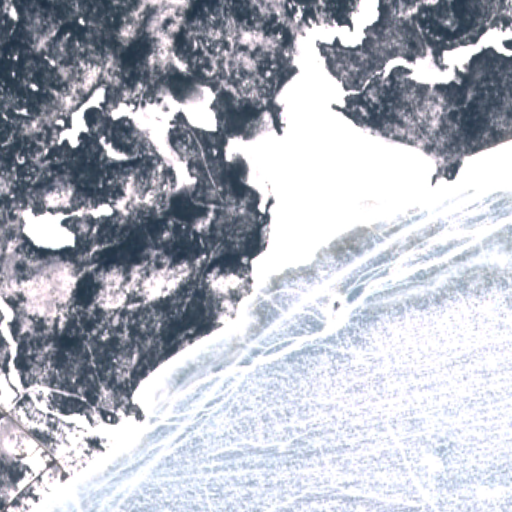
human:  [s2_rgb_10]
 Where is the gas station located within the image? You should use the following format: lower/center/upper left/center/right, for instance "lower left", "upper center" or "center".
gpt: The gas station is located in the lower left of the image.
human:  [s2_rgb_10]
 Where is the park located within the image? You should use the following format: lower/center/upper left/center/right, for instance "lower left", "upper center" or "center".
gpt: The park is located in the lower left of the image.
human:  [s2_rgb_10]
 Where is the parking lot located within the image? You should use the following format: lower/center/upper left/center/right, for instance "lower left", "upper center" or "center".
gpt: The parking lot is located in the lower left of the image.
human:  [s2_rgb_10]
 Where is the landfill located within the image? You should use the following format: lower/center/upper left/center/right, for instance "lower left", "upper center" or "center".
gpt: There is no landfill in the image.